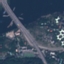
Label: Highway